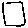
Label: square